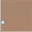
Piece: xx